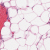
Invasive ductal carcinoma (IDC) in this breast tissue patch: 0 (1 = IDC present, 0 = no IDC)